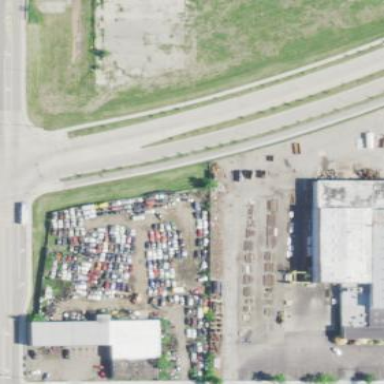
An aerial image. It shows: Scrap yard situated in industrial area.